Field crop: maize
Growth stage: 2
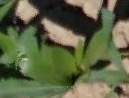
Species: maize